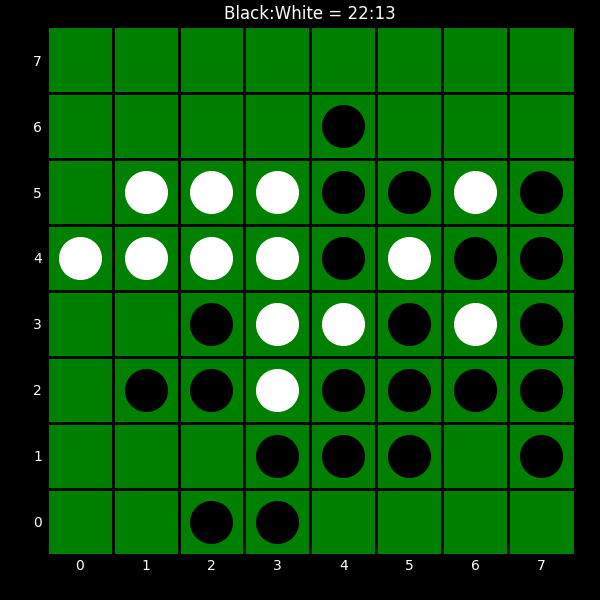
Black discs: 22
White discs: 13